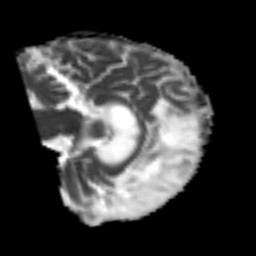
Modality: MD
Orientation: sagittal
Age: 73
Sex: male
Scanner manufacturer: siemens
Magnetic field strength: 3 T
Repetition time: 4.999 s
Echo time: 0.07946 s